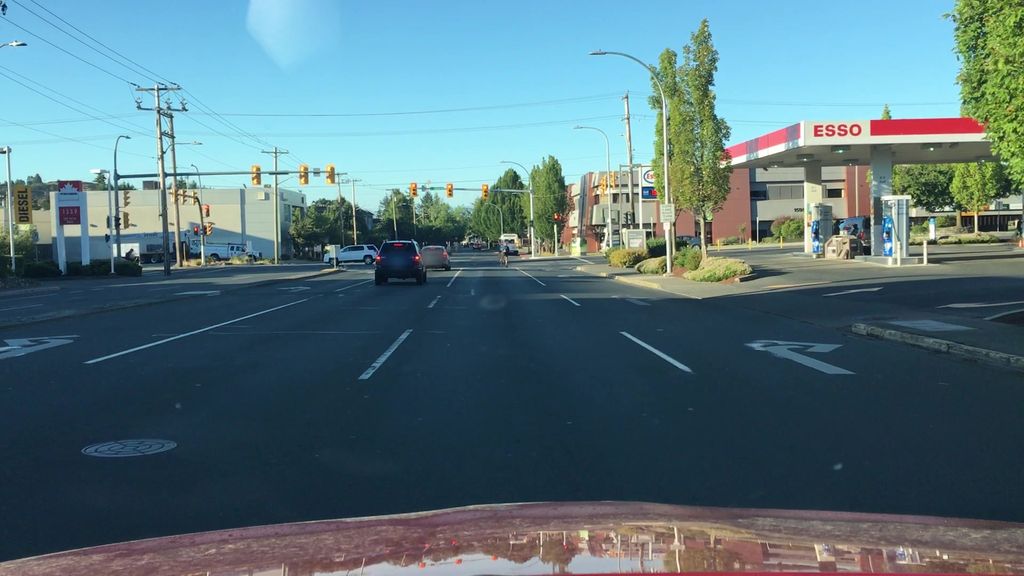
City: victoria